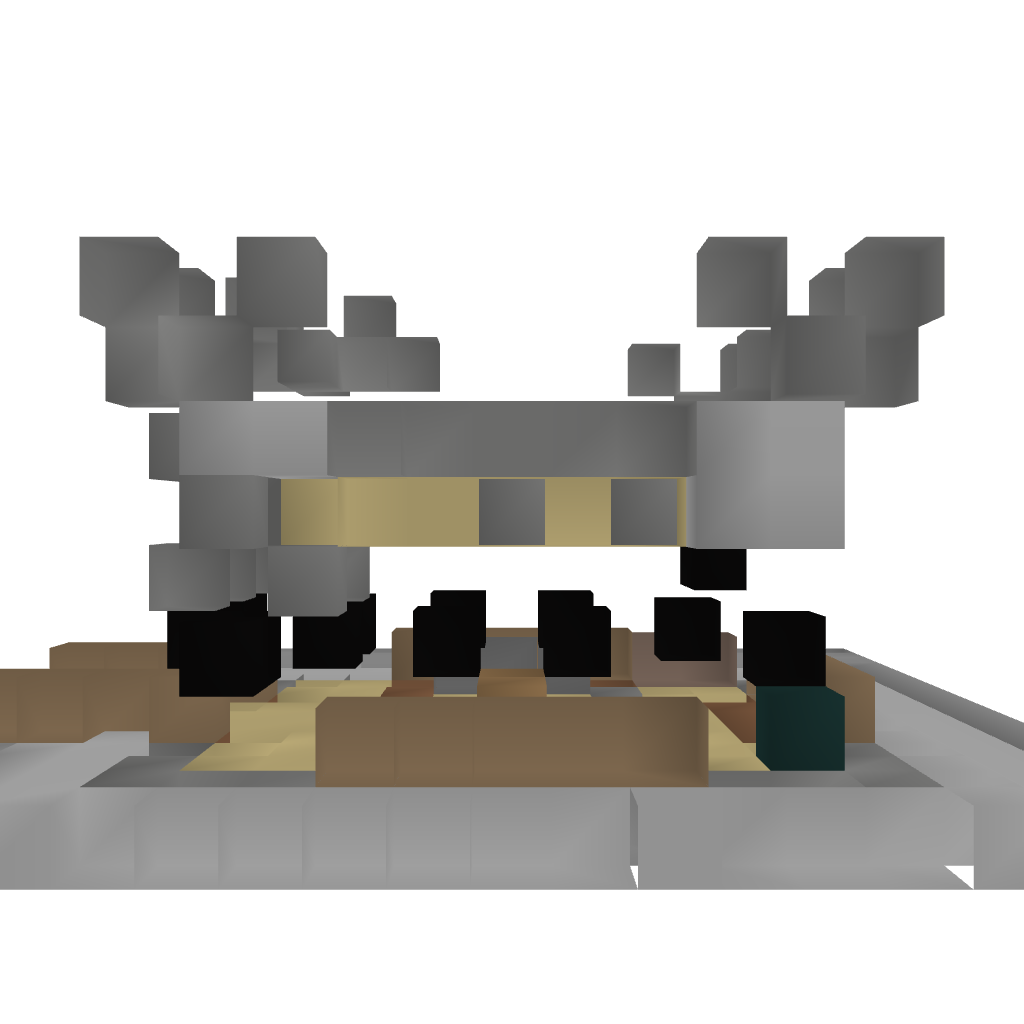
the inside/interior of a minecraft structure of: Furnished Mini Castle